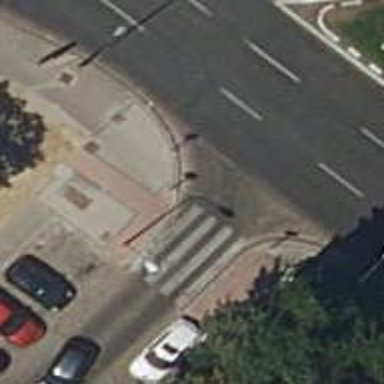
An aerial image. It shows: Uncontrolled road crossing.